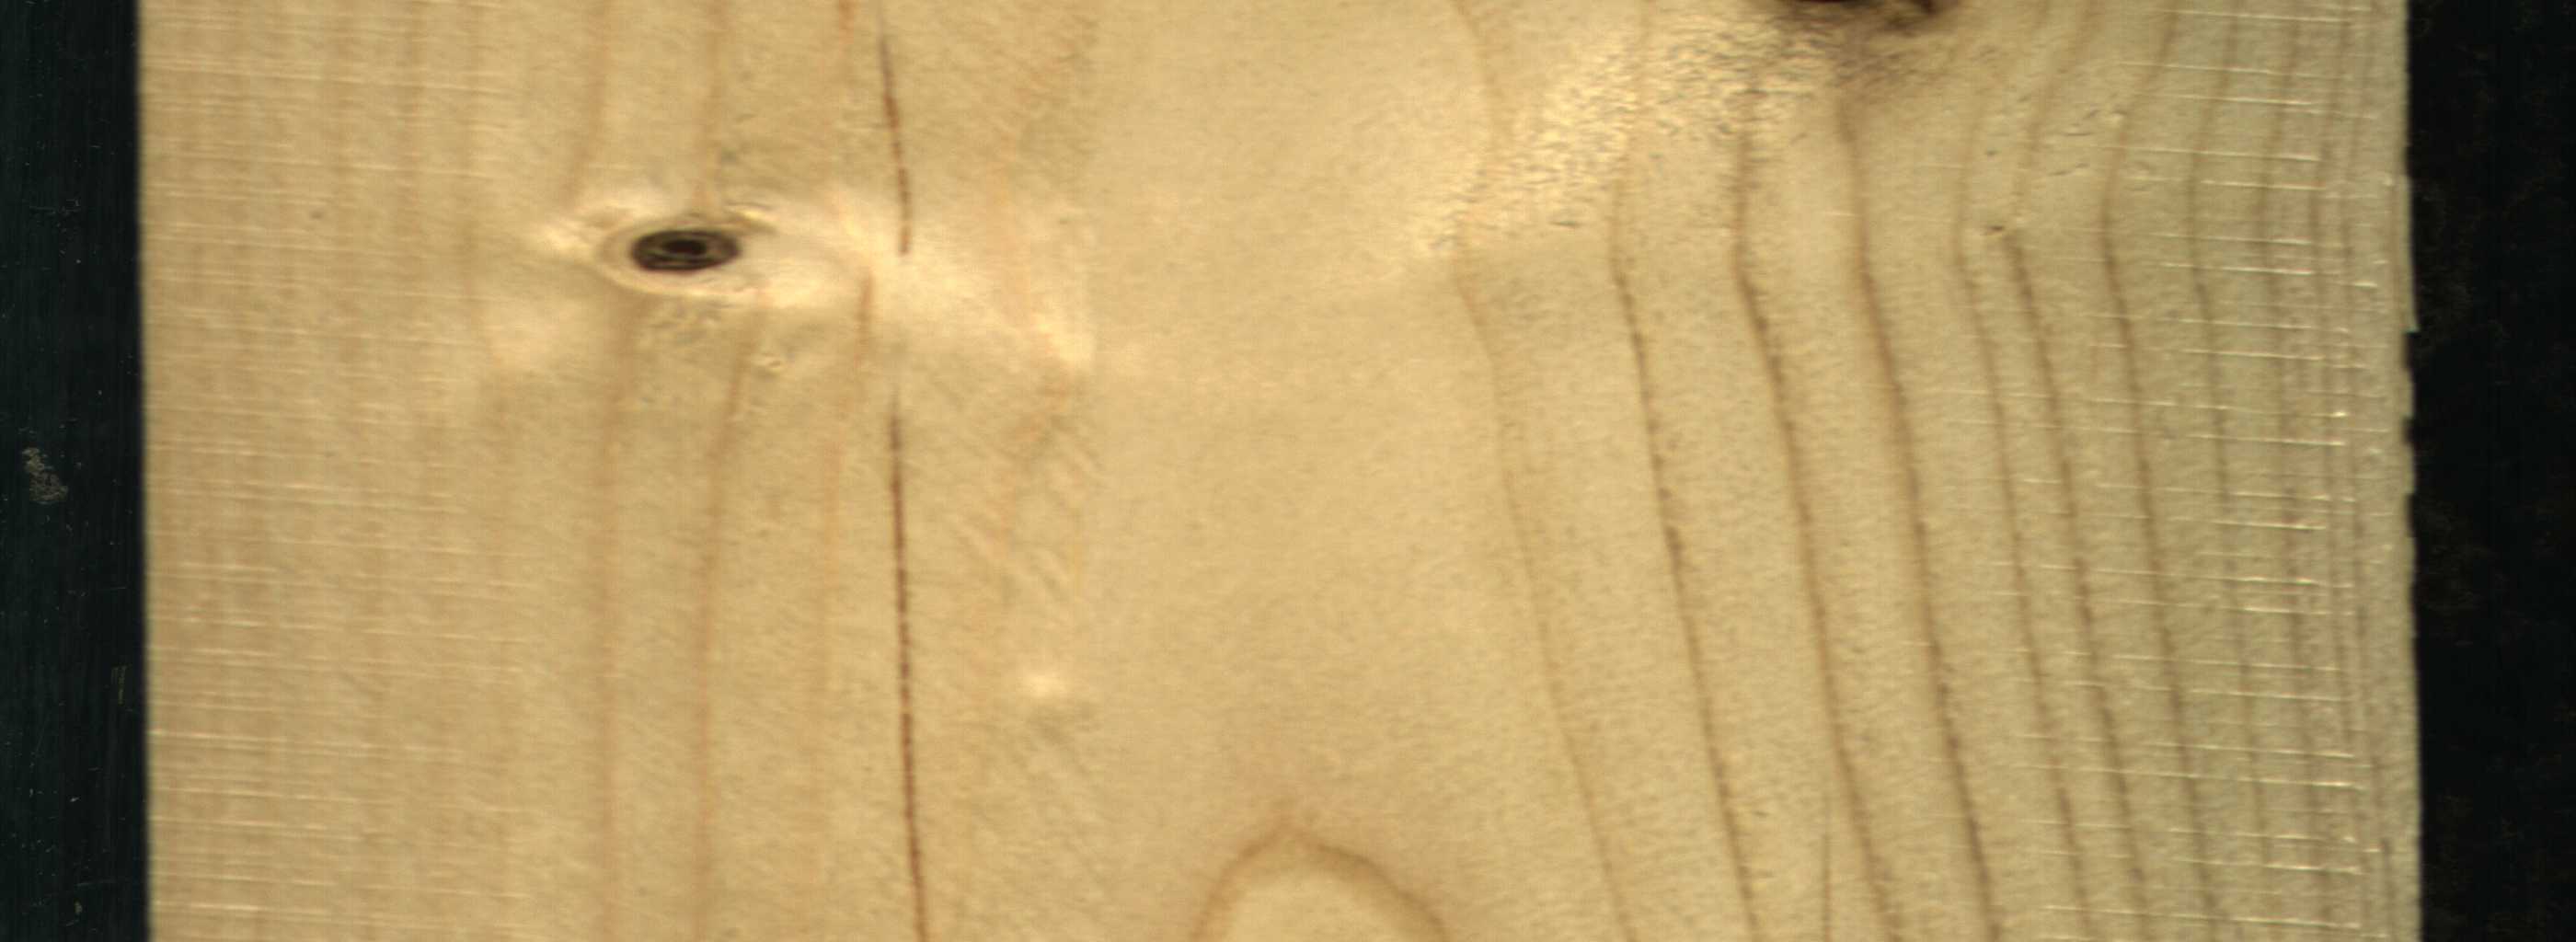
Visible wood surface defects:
resin
resin
Dead_Knot
Dead_Knot